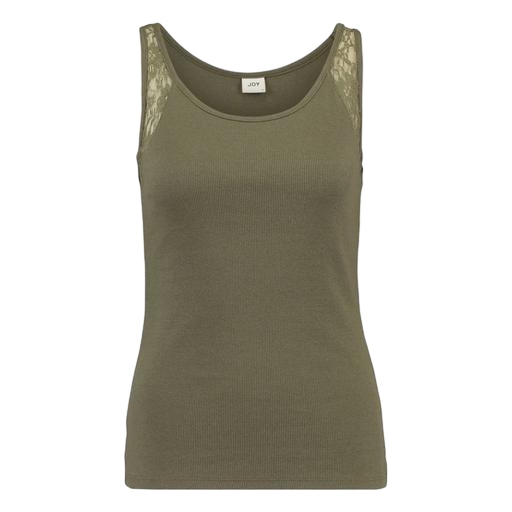
moss green tank top, fancy tank top, green lace-panel top, white background